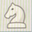
Piece: wN